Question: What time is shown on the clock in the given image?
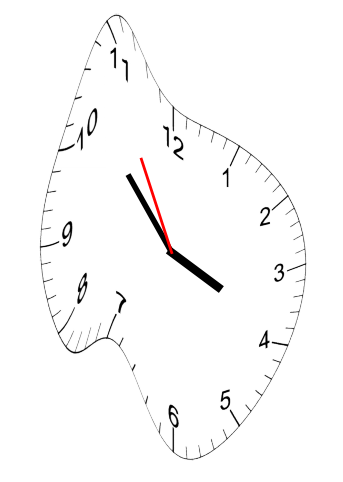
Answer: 03:52:55